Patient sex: F
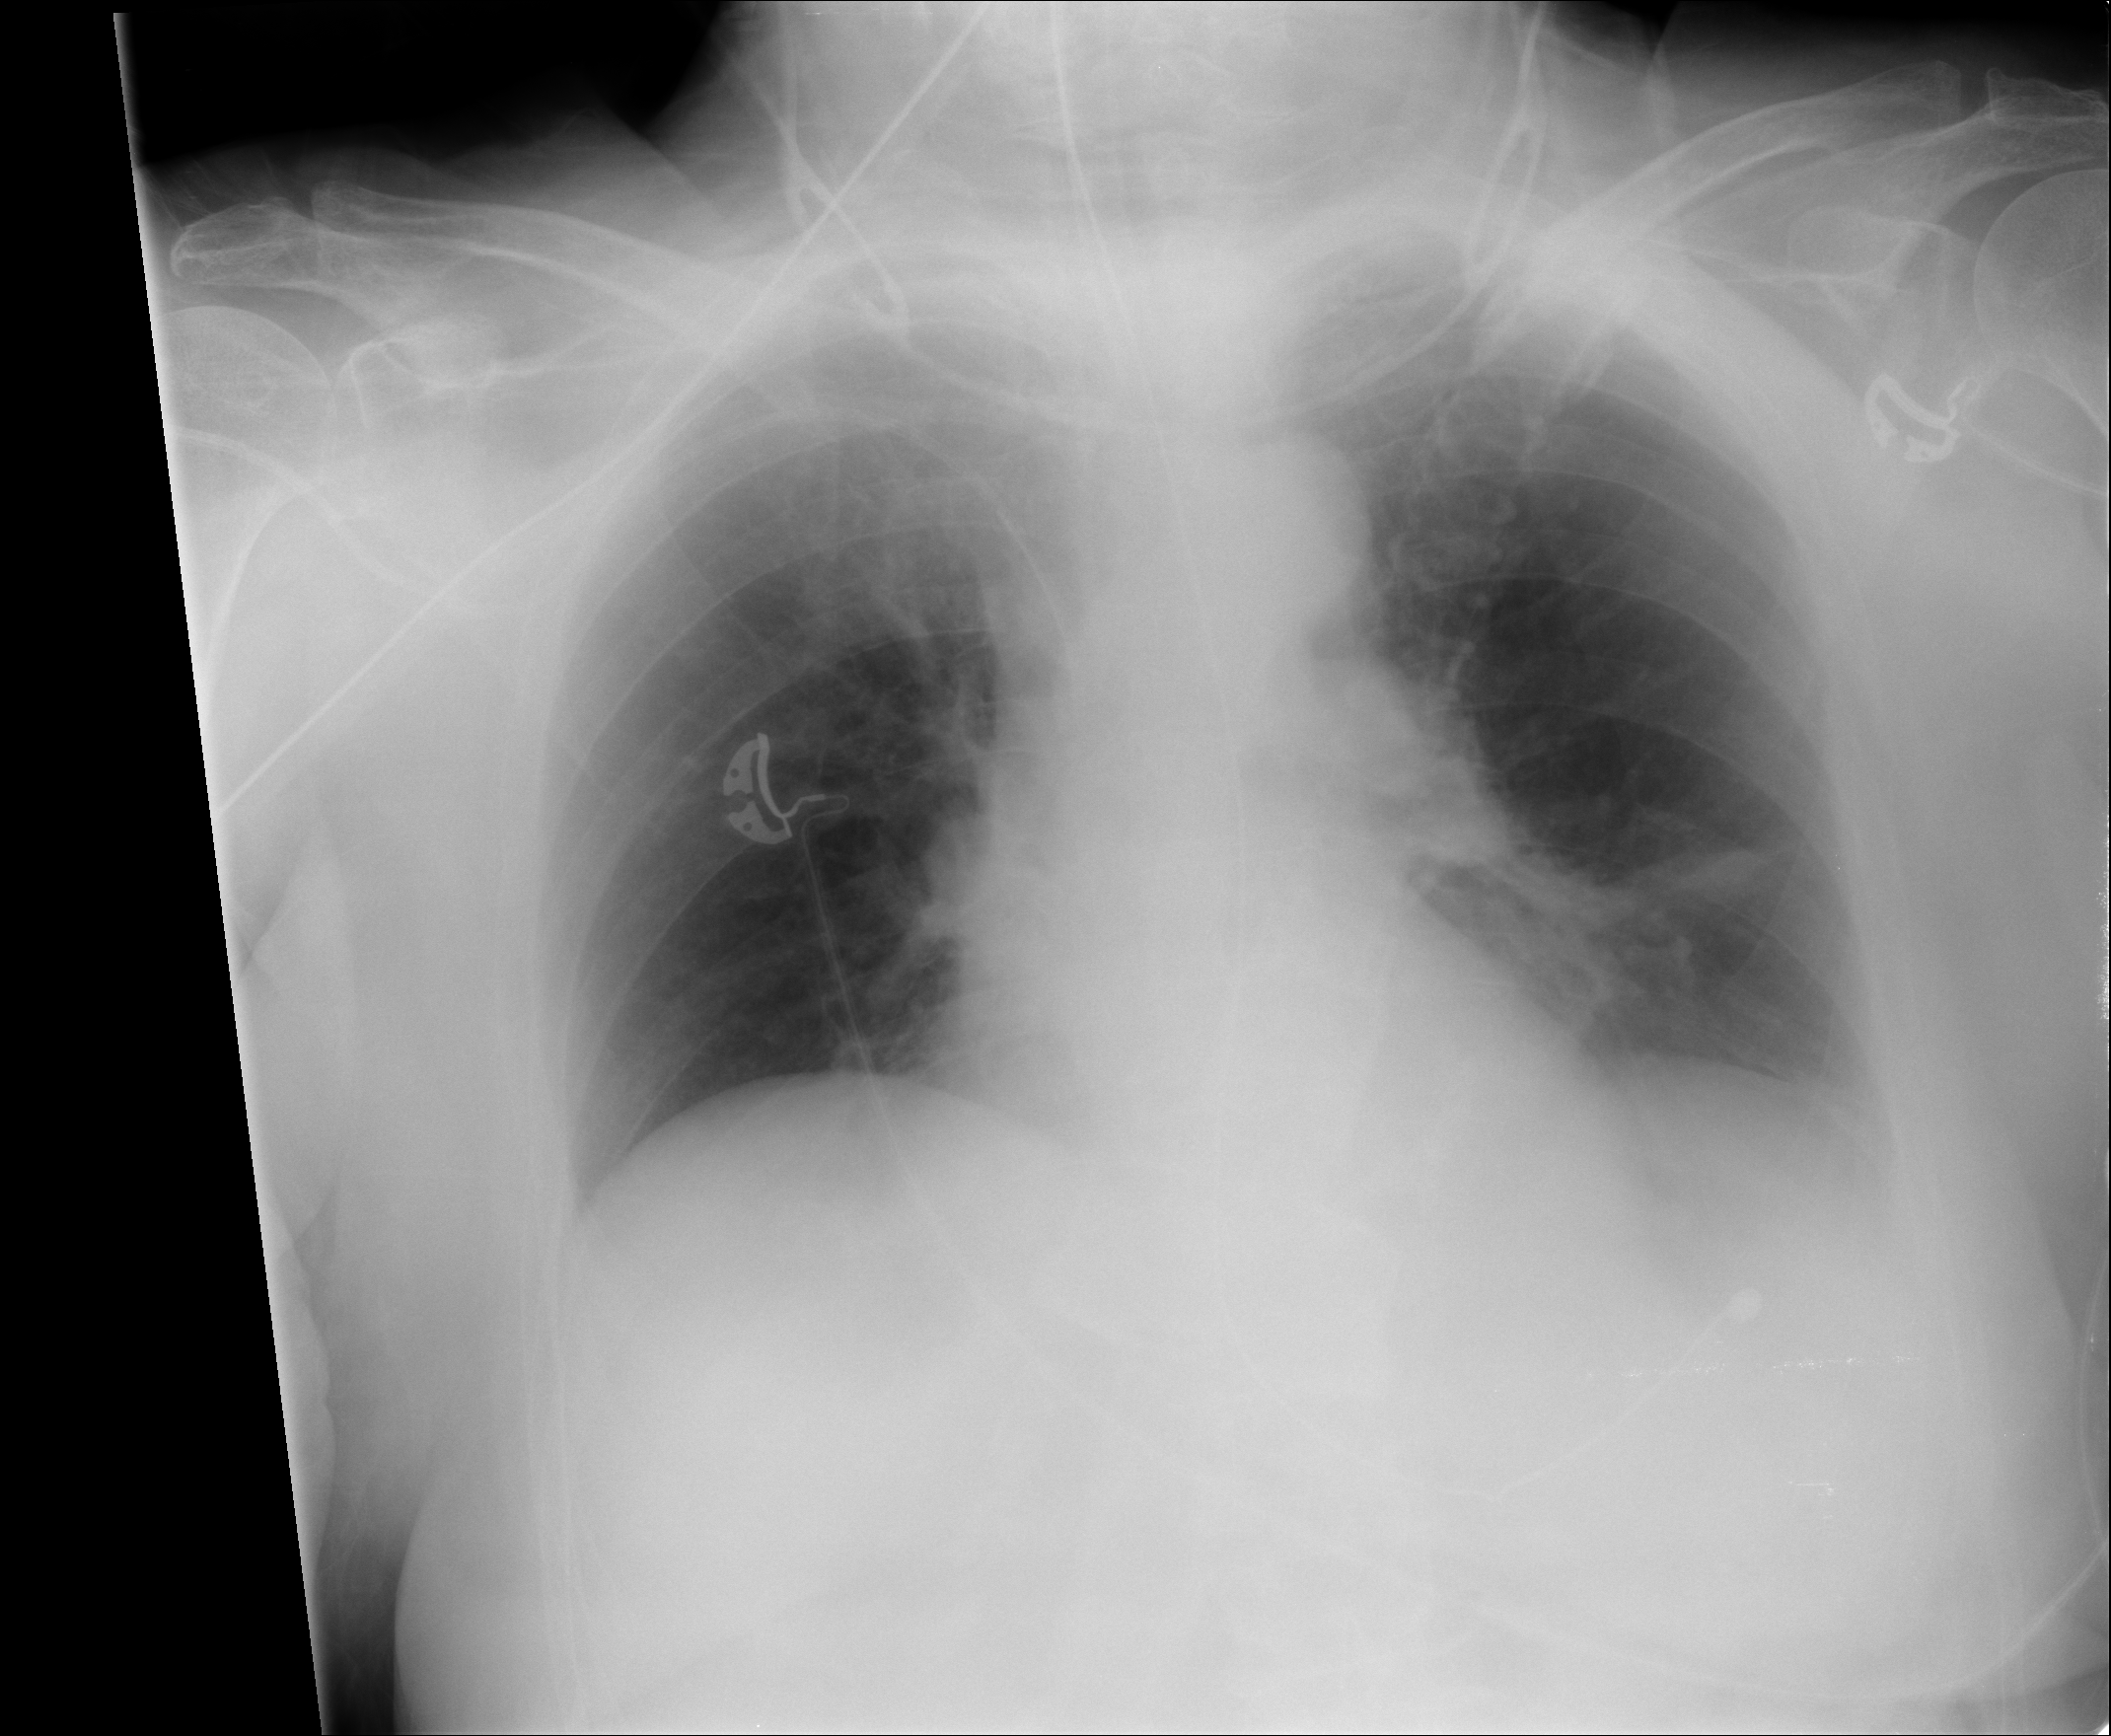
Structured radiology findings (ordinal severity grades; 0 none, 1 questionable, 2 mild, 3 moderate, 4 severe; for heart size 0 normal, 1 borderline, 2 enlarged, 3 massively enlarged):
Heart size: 0
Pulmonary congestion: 0
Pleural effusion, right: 0
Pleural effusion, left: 0
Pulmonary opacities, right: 0
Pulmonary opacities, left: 0
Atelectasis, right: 0
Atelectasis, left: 2